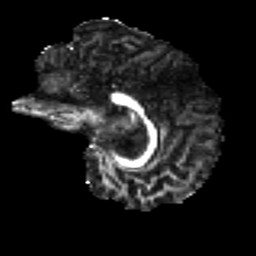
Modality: FA
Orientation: sagittal
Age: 20
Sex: male
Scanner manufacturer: ge
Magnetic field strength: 3 T
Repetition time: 7.8 s
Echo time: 0.0606 s